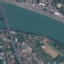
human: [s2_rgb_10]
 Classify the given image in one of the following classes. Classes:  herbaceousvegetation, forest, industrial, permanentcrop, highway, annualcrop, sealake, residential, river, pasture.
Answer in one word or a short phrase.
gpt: River